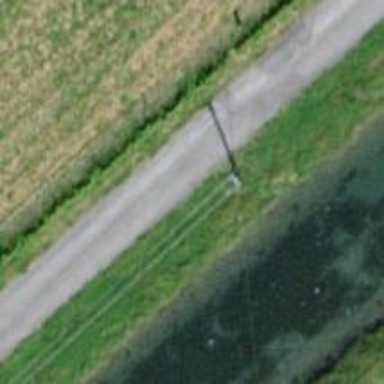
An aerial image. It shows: Power pole.